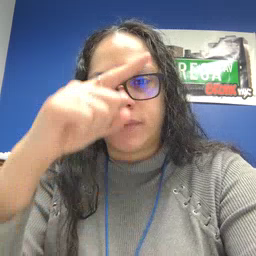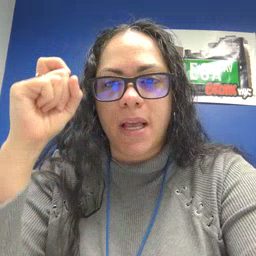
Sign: because